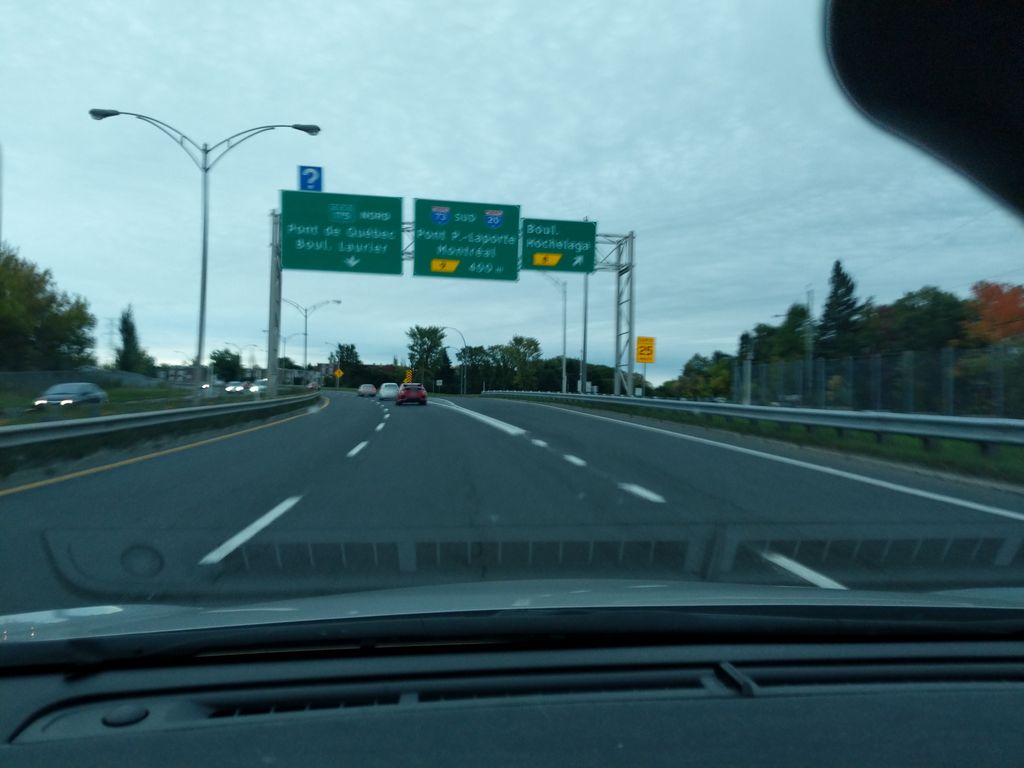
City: quebec_city